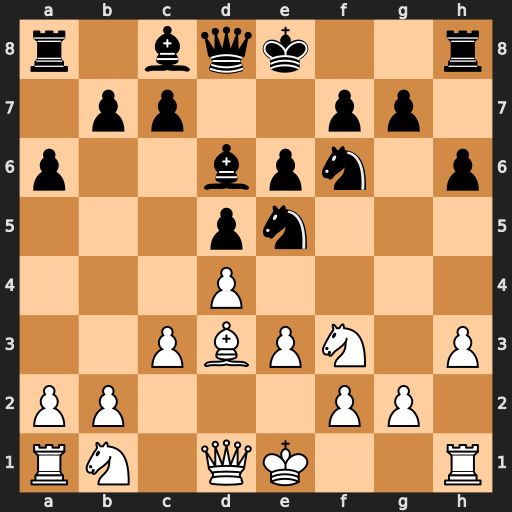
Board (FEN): r1bqk2r/1pp2pp1/p2bpn1p/3pn3/3P4/2PBPN1P/PP3PP1/RN1QK2R
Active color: w
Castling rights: KQkq
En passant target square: -
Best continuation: dxe5 Bxe5 Nxe5